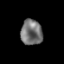
Tissue: lung
Cell type: Endothelial cells
Senescence score: 0.5816
Nuclear area (px): 536
Mean DAPI intensity: 115.444